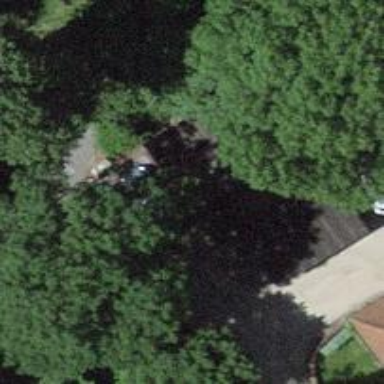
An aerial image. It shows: Group of garages.